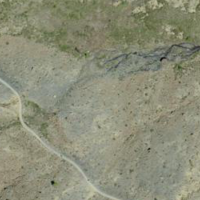
EUNIS habitat code: 31
Species observed at this site:
Phyteuma betonicifolium
Colias palaeno